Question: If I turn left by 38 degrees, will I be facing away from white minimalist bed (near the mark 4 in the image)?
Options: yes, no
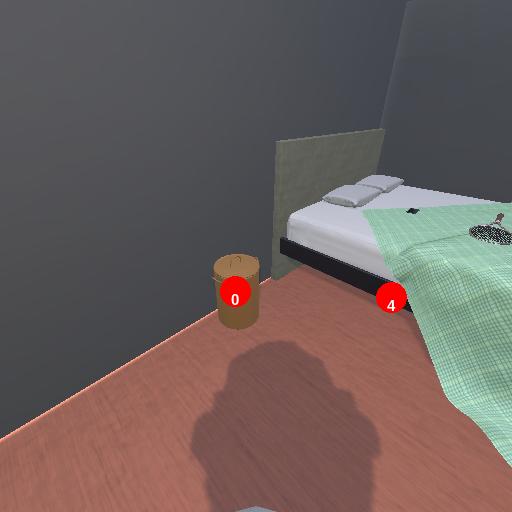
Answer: yes